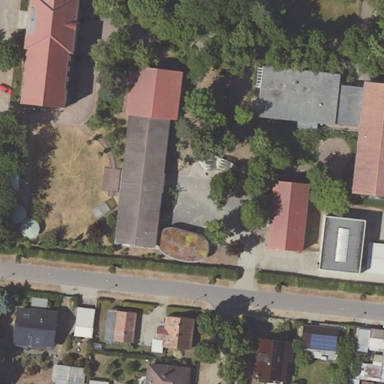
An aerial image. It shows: School.